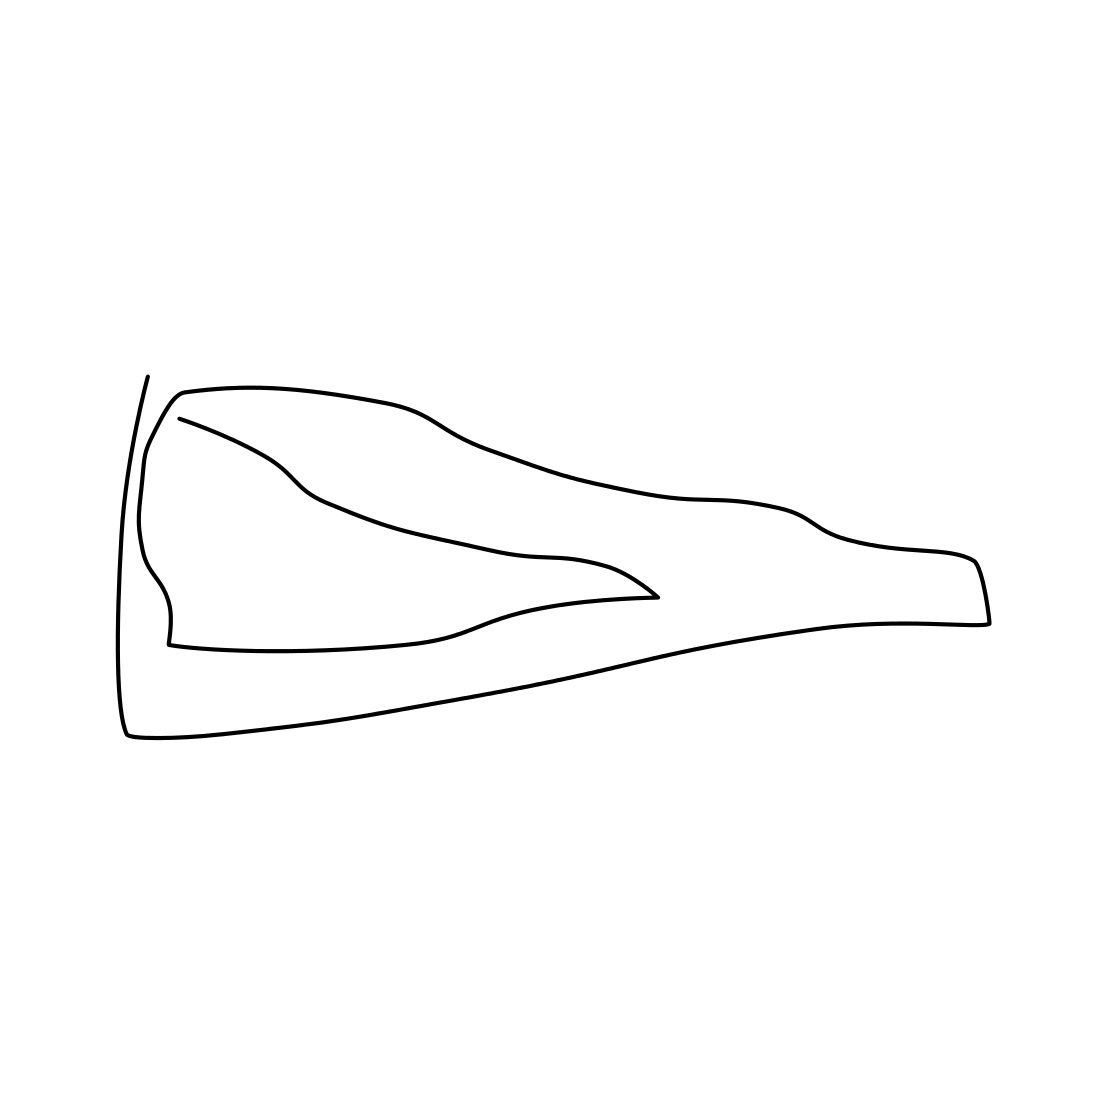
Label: paper clip